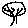
Label: tree